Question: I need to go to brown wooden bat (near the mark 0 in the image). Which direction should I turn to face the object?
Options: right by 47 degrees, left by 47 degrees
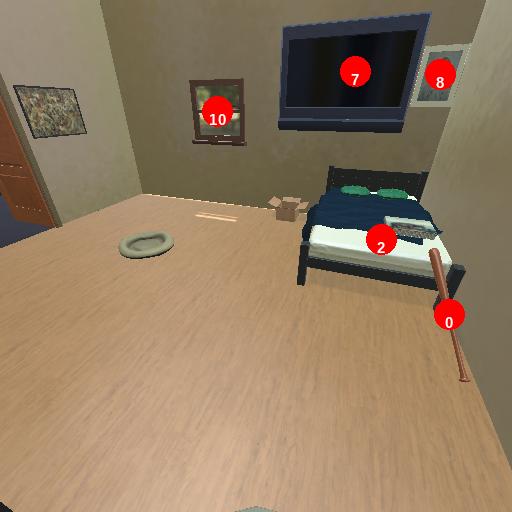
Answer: right by 47 degrees